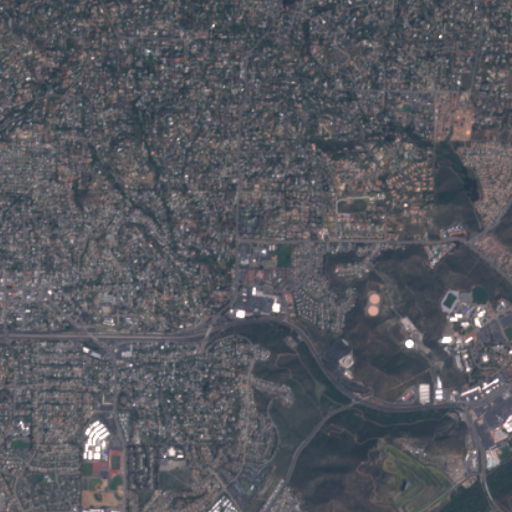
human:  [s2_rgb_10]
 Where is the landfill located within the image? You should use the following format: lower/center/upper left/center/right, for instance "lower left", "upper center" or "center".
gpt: The landfill is located in the lower right of the image.
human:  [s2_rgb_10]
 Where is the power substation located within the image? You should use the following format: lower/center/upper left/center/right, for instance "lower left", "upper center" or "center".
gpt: The power substation is located in the lower center of the image.
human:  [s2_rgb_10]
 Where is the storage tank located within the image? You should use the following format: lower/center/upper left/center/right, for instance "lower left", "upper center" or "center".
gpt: The storage tank is located in the lower right of the image.
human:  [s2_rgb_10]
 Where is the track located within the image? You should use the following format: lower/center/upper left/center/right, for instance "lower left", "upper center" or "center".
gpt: The track is located in the lower left of the image.
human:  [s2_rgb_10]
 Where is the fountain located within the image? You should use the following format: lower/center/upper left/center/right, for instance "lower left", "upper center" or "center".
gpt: The fountain is located in the lower right of the image.
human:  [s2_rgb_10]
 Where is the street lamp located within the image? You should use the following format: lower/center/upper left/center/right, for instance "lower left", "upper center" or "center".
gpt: The street lamp is located in the lower right of the image.
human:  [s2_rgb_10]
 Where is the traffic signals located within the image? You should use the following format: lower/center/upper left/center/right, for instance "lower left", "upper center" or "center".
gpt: The traffic signals is located in the center left of the image.
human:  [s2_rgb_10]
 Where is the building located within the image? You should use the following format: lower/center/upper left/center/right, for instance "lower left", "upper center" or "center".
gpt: There is no building in the image.